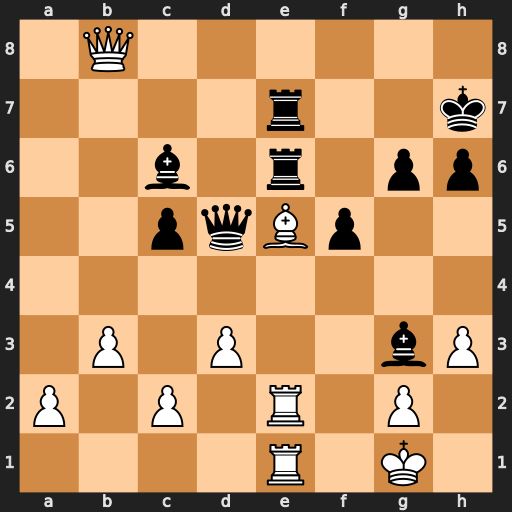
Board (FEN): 1Q6/4r2k/2b1r1pp/2pqBp2/8/1P1P2bP/P1P1R1P1/4R1K1
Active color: w
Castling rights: -
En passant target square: -
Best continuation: Qh8#